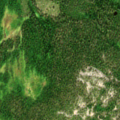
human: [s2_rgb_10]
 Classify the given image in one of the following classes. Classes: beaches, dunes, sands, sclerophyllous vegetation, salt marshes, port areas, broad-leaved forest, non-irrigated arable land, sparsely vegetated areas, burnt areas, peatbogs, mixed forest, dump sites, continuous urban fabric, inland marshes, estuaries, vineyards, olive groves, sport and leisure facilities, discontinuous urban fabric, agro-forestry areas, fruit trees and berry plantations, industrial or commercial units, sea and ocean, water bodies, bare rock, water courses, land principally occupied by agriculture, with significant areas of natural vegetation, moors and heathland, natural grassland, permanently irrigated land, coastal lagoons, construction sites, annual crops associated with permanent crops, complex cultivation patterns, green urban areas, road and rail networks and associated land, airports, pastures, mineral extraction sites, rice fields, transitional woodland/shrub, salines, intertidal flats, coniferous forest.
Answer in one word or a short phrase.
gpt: coniferous forest, bare rock